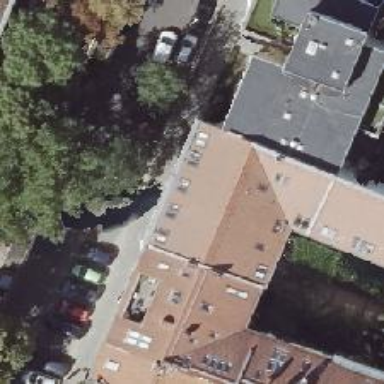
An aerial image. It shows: Kindergarten.